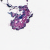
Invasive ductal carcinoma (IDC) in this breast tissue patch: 0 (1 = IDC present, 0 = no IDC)